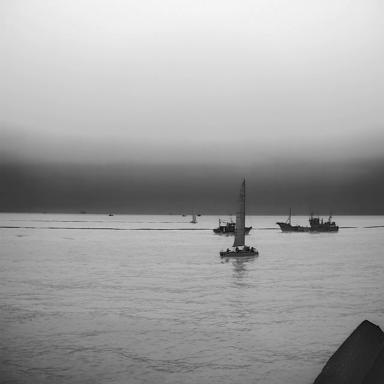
There are seven objects shown in the infrared image, including two sailboats, and five bulk_carriers.